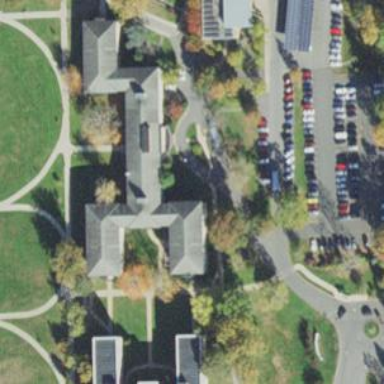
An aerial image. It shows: Dormitory building.